Breast ultrasound image
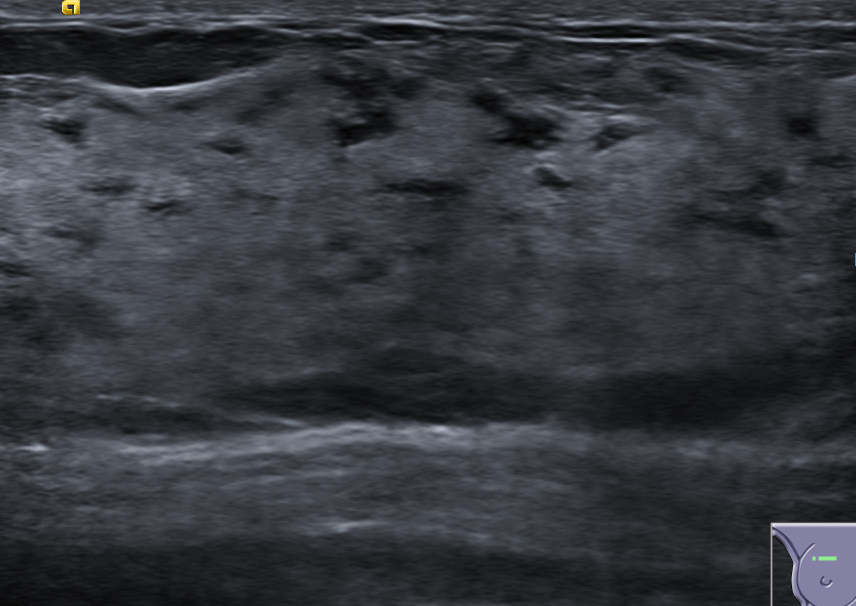
Diagnosis: normal